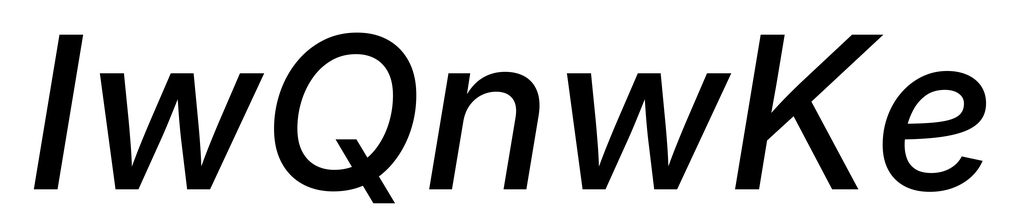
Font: Inter-Italic_Medium_Italic